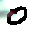
Label: 0